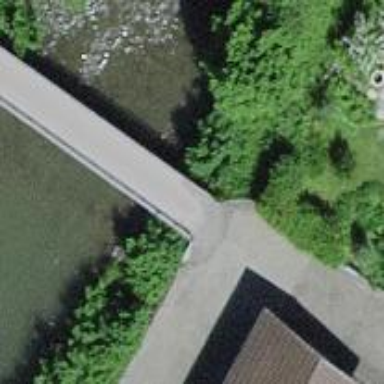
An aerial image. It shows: Paved path.